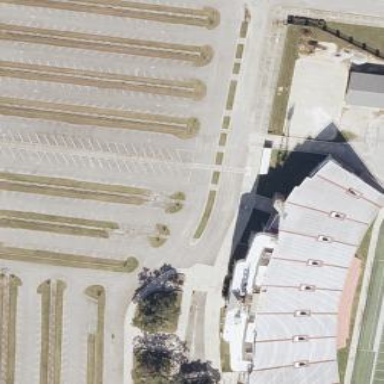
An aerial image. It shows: Stadium.